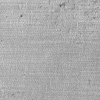
Atmospheric dust classification: not_dusty